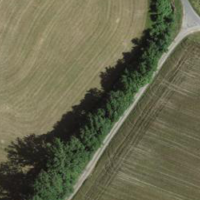
EUNIS habitat code: 52
Species observed at this site:
Prunus padus